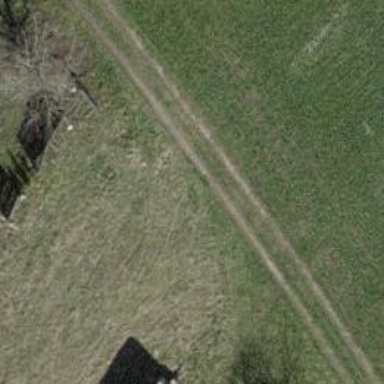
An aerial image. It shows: Grass track.